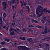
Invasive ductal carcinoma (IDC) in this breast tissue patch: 1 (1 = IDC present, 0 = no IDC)